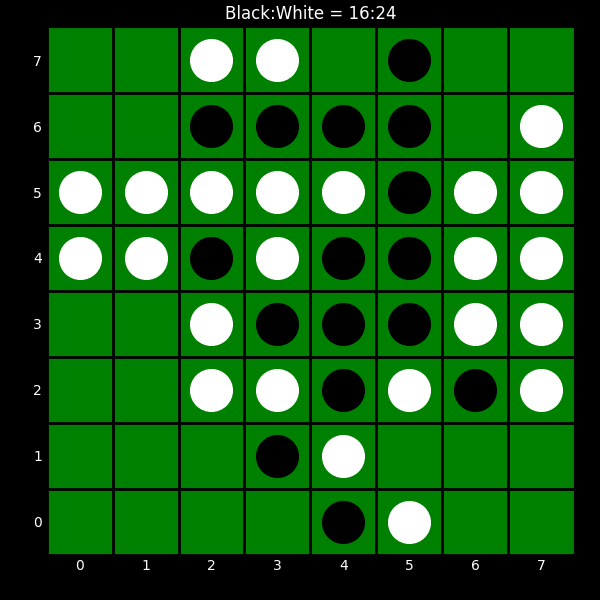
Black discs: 16
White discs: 24